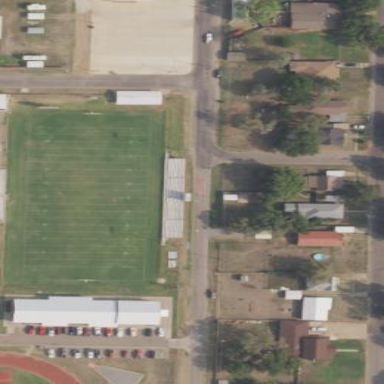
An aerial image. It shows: American football pitch for leisure and sport activities.